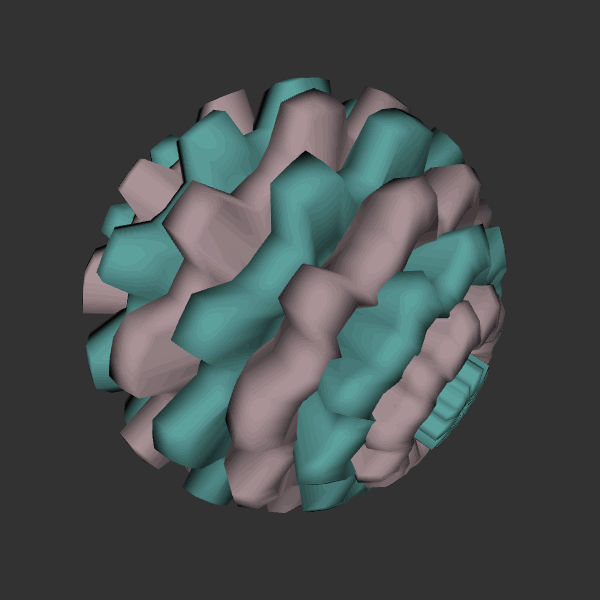
Background: dark